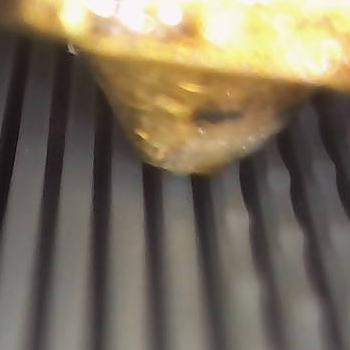
Flow rate: 42%